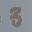
Label: 3